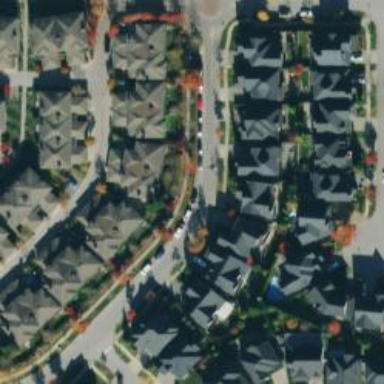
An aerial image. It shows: Residential road with separate asphalt sidewalk.